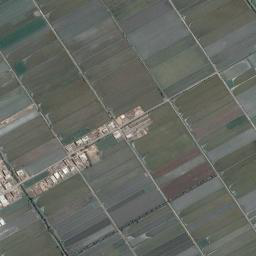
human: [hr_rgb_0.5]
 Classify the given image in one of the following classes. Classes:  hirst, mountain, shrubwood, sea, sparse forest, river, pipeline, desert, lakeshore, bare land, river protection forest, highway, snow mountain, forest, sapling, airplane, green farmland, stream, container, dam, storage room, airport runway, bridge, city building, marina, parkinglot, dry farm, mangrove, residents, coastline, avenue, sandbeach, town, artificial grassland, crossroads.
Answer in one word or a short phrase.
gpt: green farmland